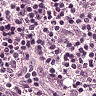
Metastatic tissue present: no